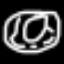
Label: donut